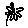
Label: flower